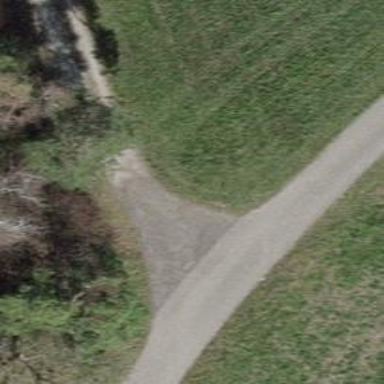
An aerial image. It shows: Compacted track with grade2 level.